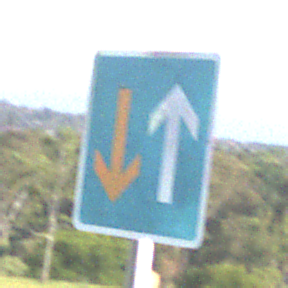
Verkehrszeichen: VorrangVorGegenverkehr
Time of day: MorningAfternoon
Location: Outdoor (Nature)
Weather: PartlyCloudy
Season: NotSpecified
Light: Natural